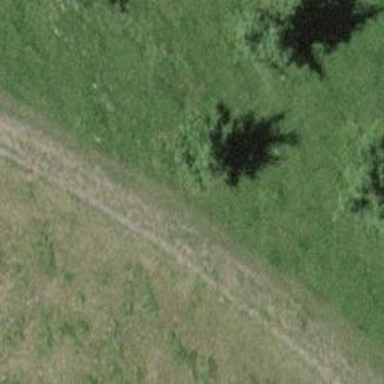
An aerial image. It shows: Track with grade 4 track type.